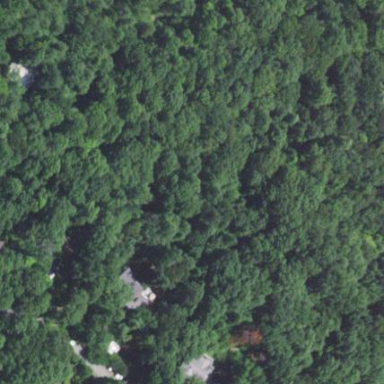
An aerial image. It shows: Mixed woodland with variety of leaf types and cycles.